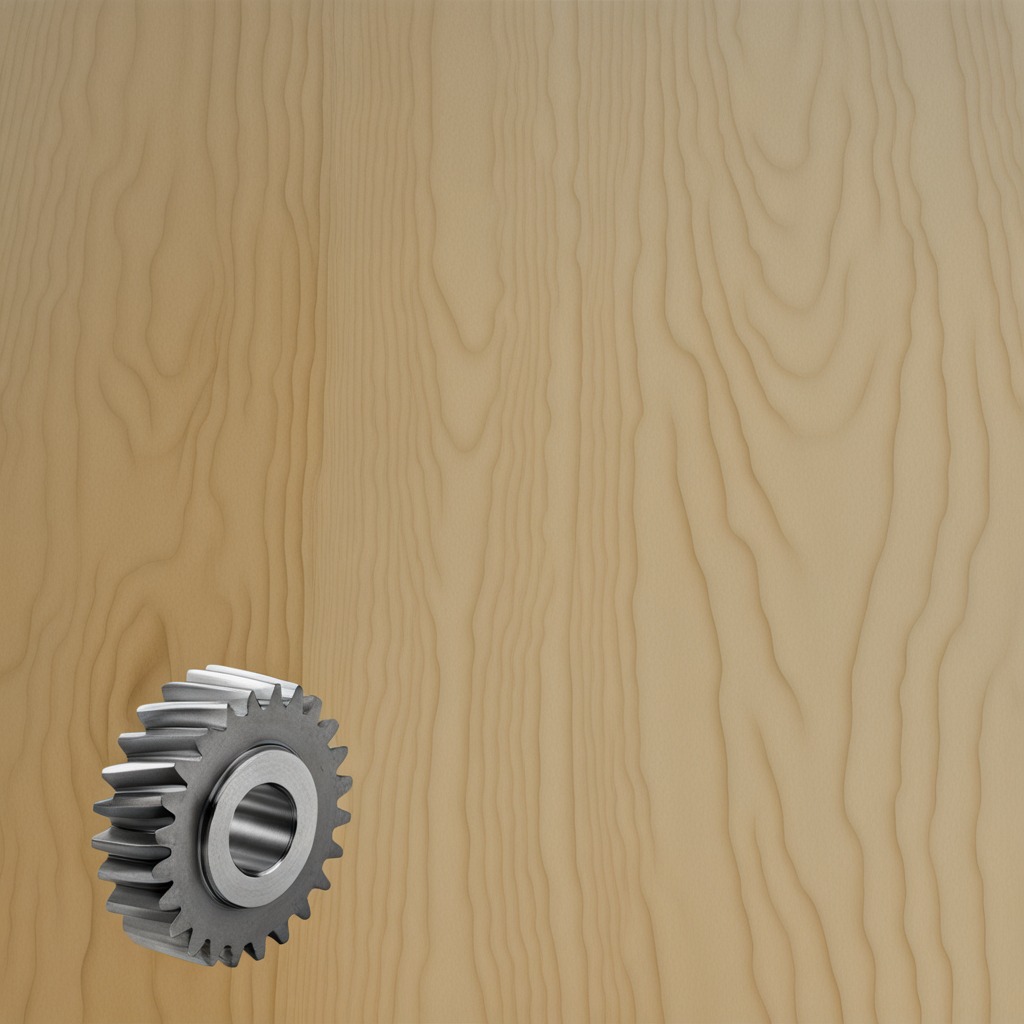
A steel gear with teeth is lying on a plywood surface in a paint workshop lit by afternoon window light.